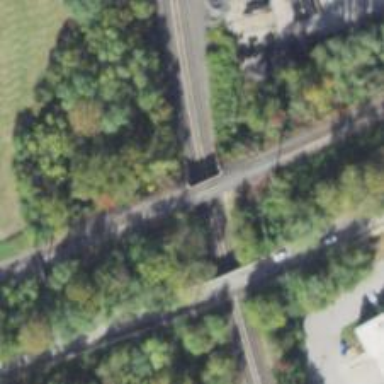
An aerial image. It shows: Railway bridge.